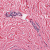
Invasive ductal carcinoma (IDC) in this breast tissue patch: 0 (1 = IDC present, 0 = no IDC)